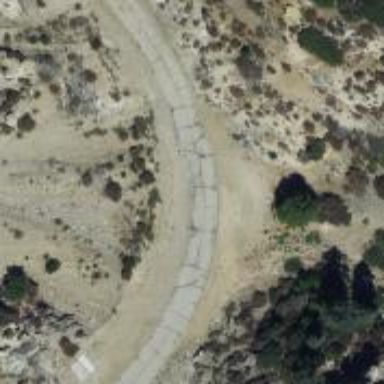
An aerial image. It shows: Unclassified road with asphalt surface and grade1 track type.